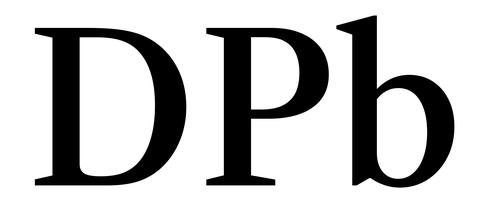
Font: LibreCaslonText_Medium